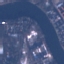
Land use / land cover: River